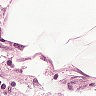
Metastatic tissue present: no